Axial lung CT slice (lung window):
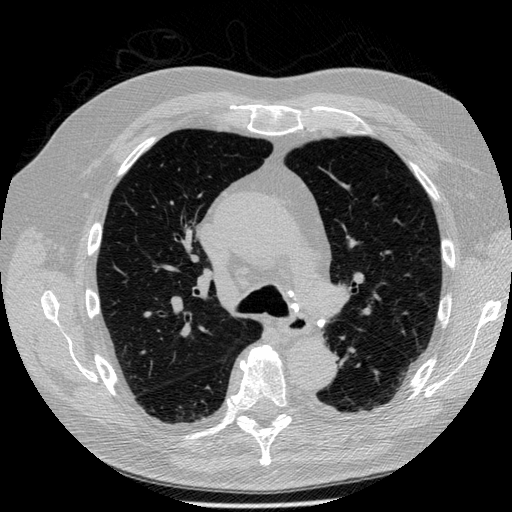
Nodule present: no